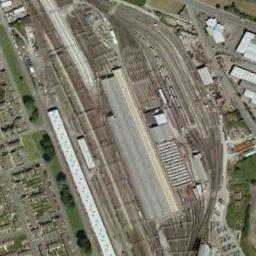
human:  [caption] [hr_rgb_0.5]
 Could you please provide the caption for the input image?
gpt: There is a fully equipped railway station in the city .

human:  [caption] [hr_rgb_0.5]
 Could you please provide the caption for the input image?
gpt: There are many buildings beside the railway station .

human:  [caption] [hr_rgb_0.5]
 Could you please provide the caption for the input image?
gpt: The railway station has lots of railways and some buildings and a residential area is next to the railway station .

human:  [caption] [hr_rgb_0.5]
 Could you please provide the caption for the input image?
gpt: The railway station is next to some buildings and grass .

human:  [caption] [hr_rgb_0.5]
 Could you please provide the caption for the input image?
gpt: There are some buildings and green bushes beside the railway station .